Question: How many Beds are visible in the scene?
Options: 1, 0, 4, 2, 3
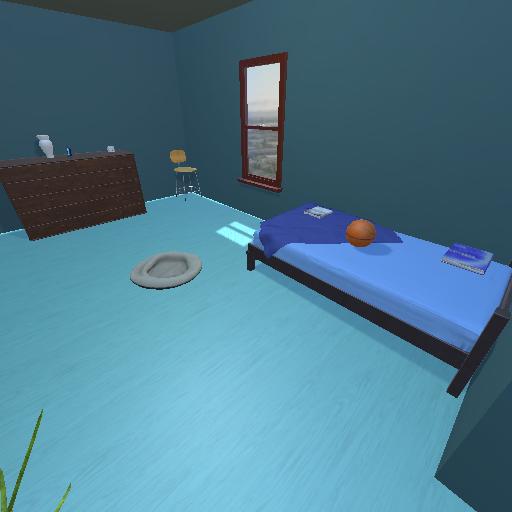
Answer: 1